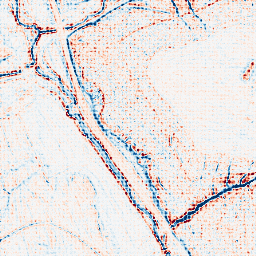
Category: classical
Decomposition family: uniform
Decomposition parameters: size: 5
Upsampling method: sinc_blackman
Upsampling parameters: scale: 4
kernel_size: 4
Upsampling scale: 4